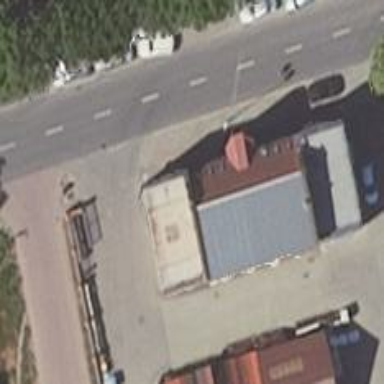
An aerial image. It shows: Trade shop.